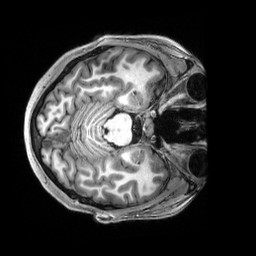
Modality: T1w
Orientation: axial
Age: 21
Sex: female
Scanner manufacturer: siemens
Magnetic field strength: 3 T
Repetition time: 2.5 s
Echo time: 0.00222 s